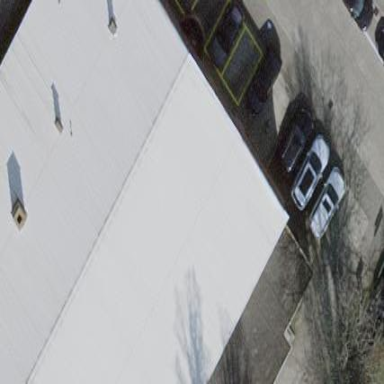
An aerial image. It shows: View of roof of building.